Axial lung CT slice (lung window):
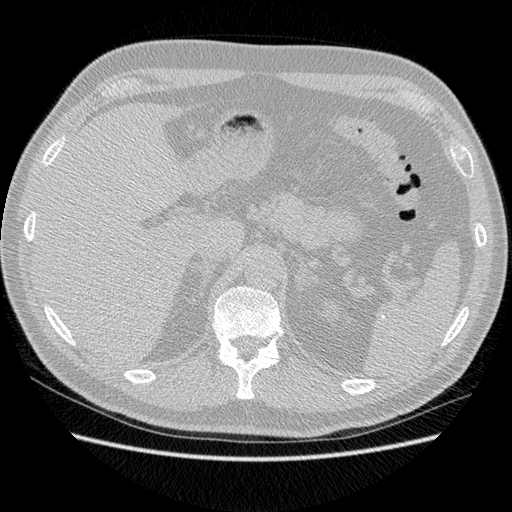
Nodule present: no